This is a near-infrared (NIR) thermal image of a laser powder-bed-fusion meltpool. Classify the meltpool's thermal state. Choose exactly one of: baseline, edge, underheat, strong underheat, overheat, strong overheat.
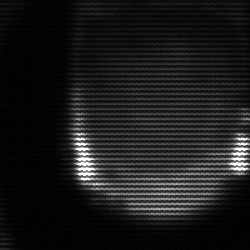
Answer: edge